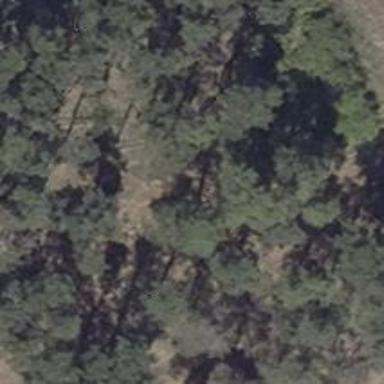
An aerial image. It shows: Forest area.